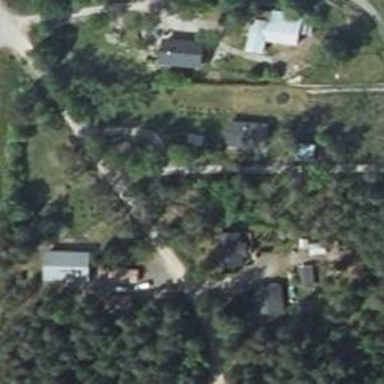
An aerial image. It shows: Driveway.